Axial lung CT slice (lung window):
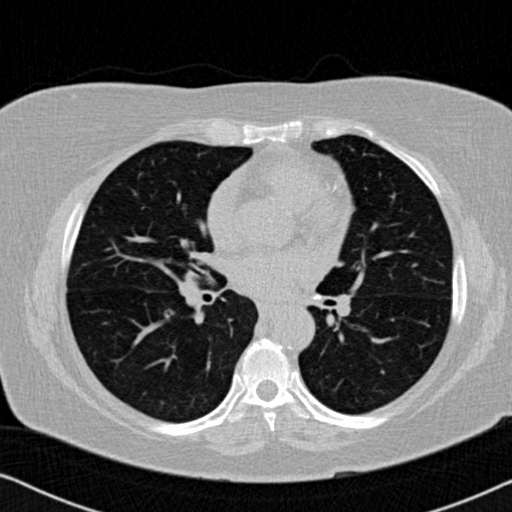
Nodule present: no